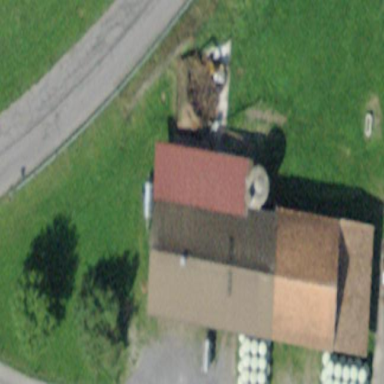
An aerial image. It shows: Barn.